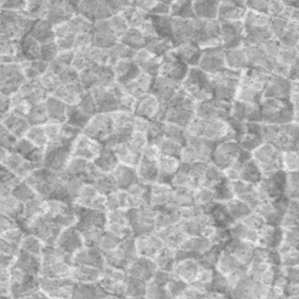
Label: frost